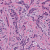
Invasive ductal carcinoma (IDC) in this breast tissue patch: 1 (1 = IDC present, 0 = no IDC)